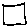
Label: square